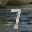
Label: 7